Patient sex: M
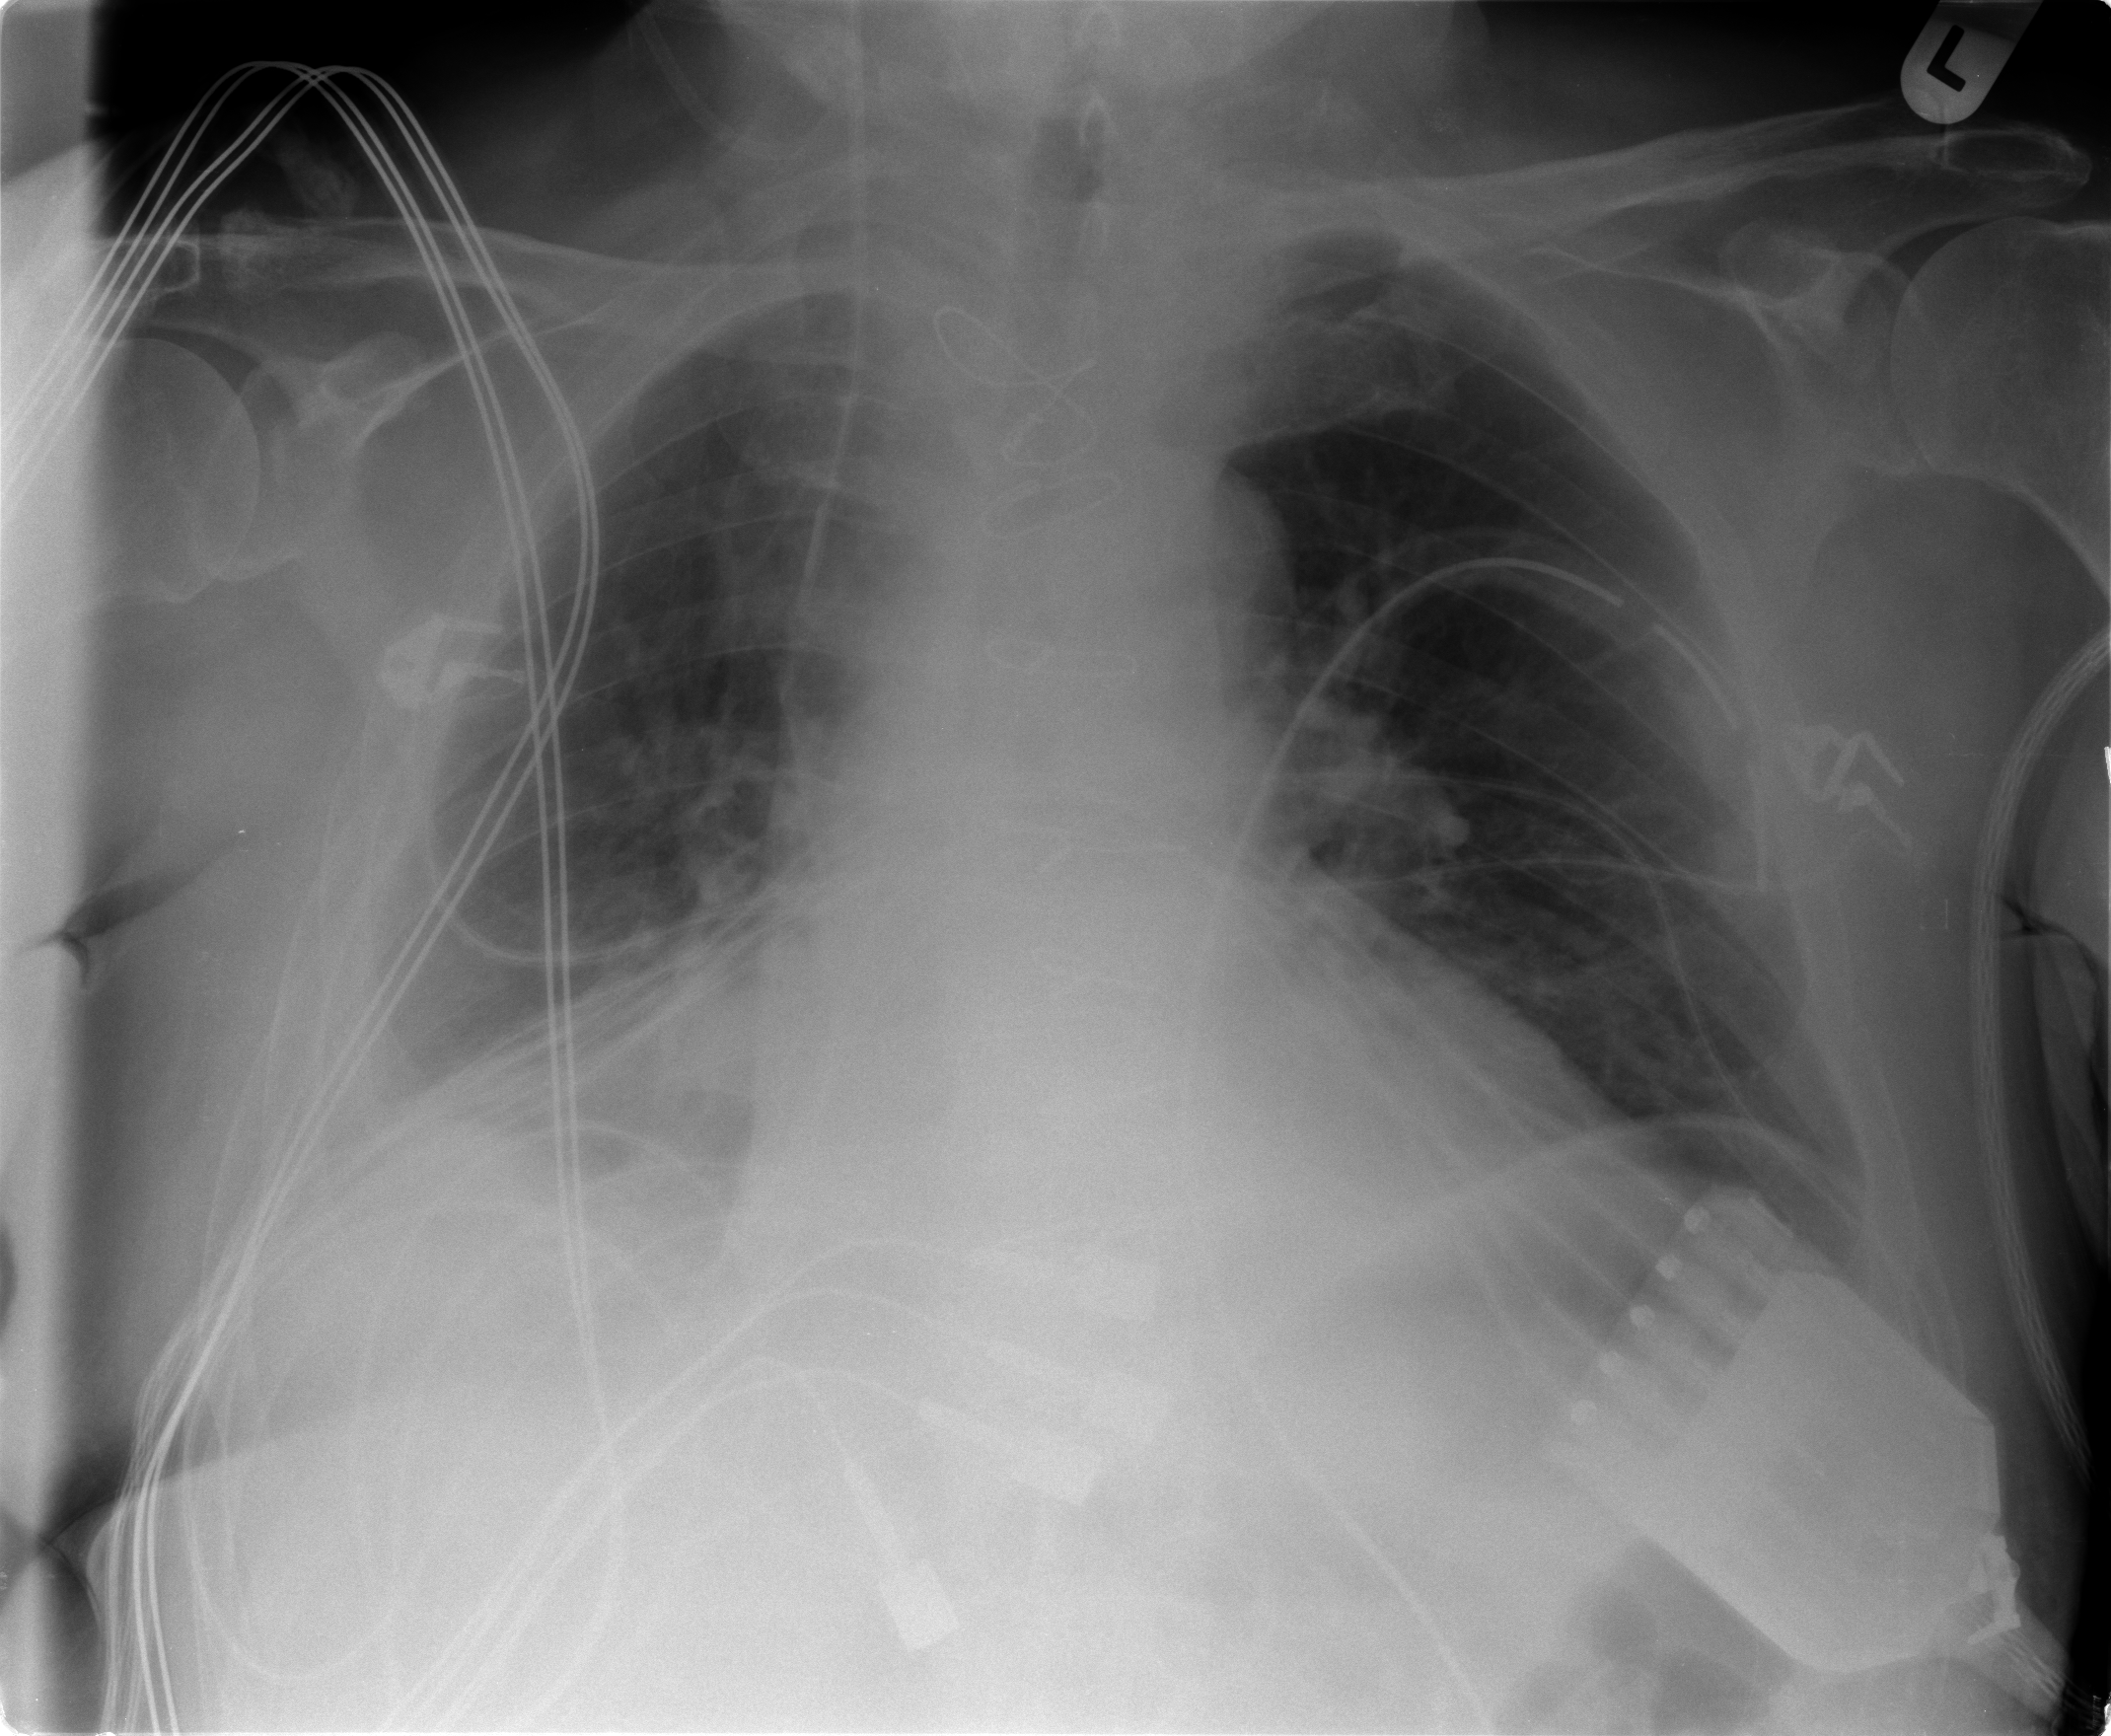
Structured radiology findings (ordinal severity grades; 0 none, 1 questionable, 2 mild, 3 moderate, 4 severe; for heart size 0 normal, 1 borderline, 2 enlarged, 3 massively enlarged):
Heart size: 2
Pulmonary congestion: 1
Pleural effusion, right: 1
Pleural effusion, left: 0
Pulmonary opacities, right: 0
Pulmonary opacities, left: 0
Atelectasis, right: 2
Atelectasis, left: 1